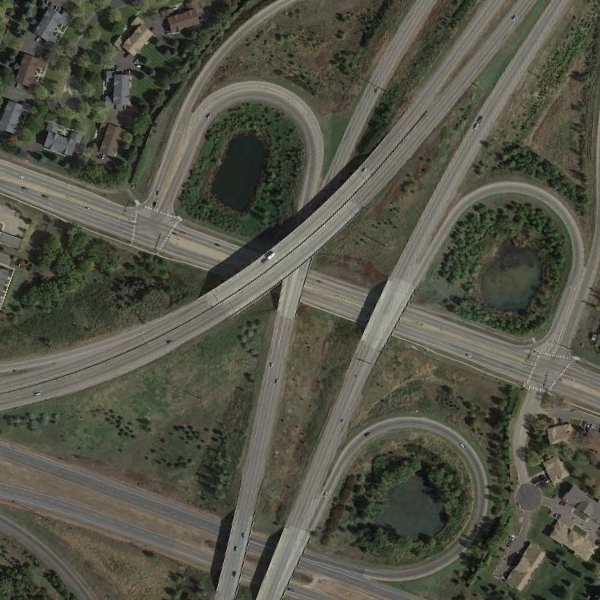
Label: Viaduct